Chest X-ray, AP view. Patient: 11 years old, sex F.
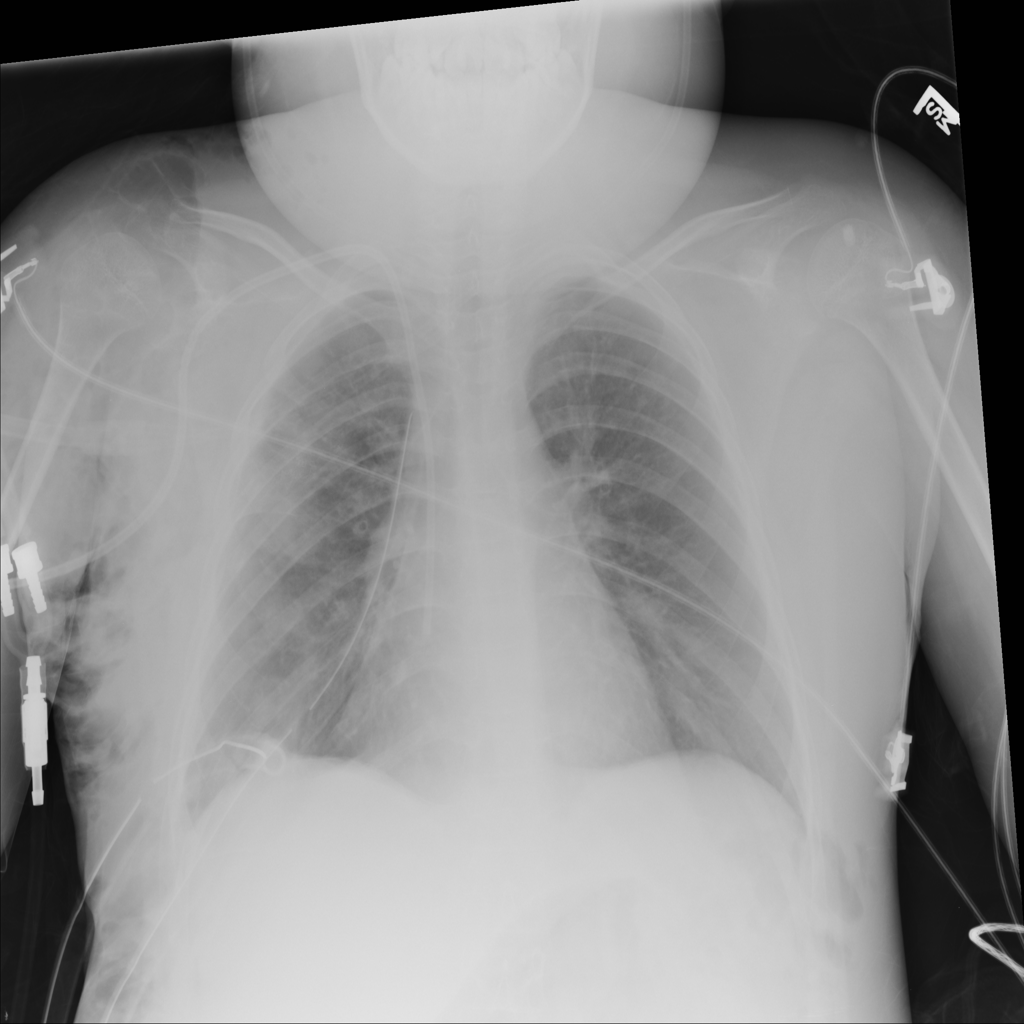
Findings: Emphysema